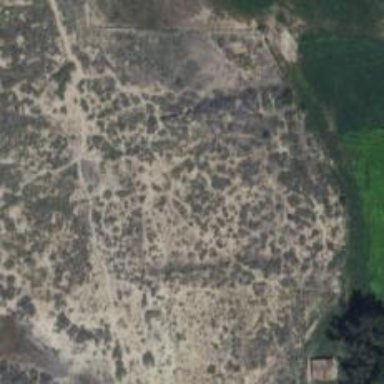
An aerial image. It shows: Archaeological site with historical significance.